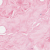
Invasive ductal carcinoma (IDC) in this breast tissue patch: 0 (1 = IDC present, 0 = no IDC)